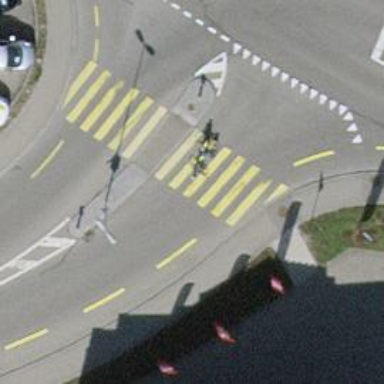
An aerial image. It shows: Asphalt footway with marked crossing featuring table-like traffic calming structure.